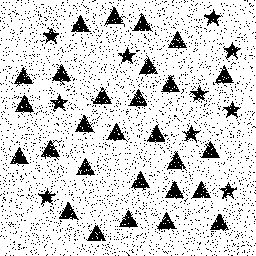
Squares: 0
Triangles: 28
Stars: 10
Total shapes: 38